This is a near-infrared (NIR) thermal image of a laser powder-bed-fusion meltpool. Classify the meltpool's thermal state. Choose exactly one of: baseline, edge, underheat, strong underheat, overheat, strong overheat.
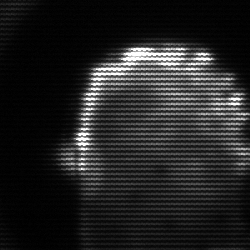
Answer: baseline